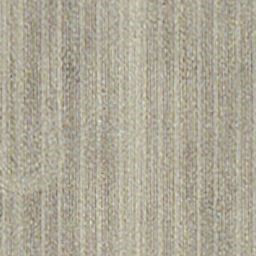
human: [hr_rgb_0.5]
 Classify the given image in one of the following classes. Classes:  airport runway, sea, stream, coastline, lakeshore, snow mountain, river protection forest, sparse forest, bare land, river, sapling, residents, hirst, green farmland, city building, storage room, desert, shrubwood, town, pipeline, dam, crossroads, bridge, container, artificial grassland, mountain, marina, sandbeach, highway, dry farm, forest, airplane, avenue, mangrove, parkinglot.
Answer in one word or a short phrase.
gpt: dry farm